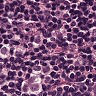
Metastatic tissue present: yes